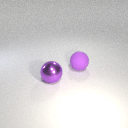
large purple metal sphere in front of large purple rubber sphere